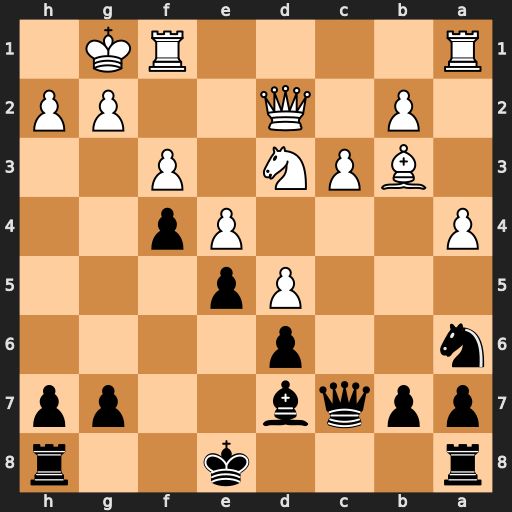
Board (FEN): r3k2r/ppqb2pp/n2p4/3Pp3/P3Pp2/1BPN1P2/1P1Q2PP/R4RK1
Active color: b
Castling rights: kq
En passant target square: -
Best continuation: Qb6+ Kh1 Qxb3